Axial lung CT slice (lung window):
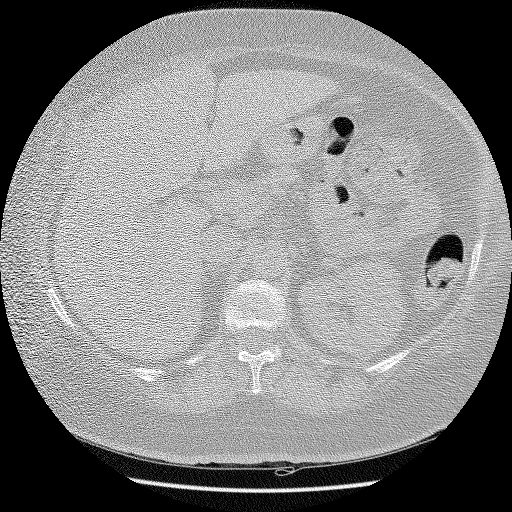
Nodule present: no